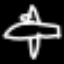
Label: airplane